Interaction volume radius: 5 \u00c5
Interaction volume height: 30 \u00c5
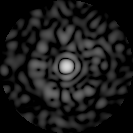
Disorder parameter: 0.8598